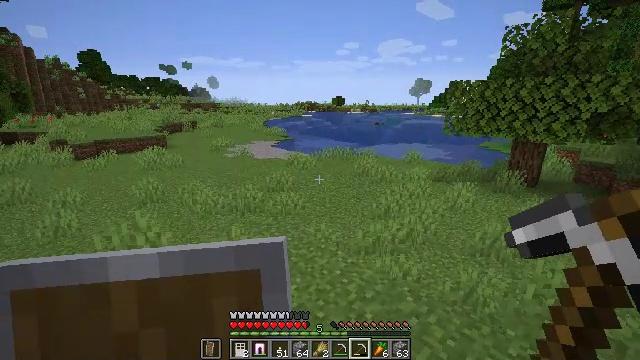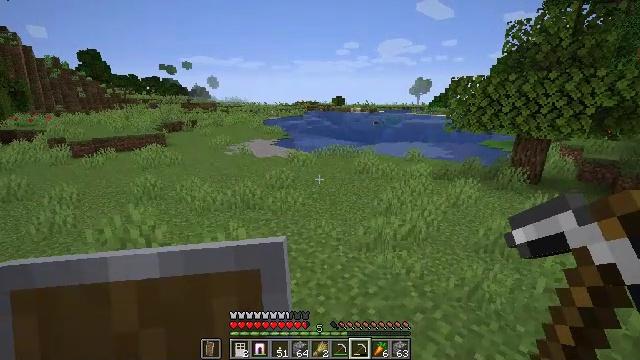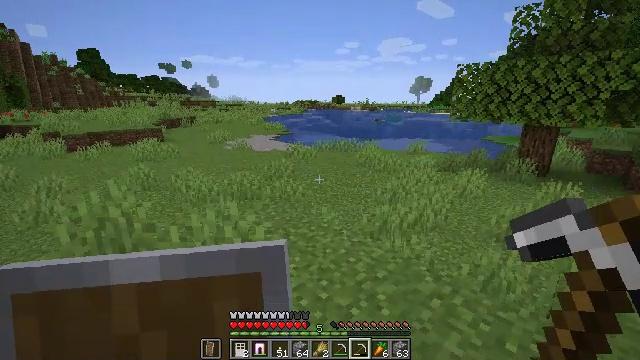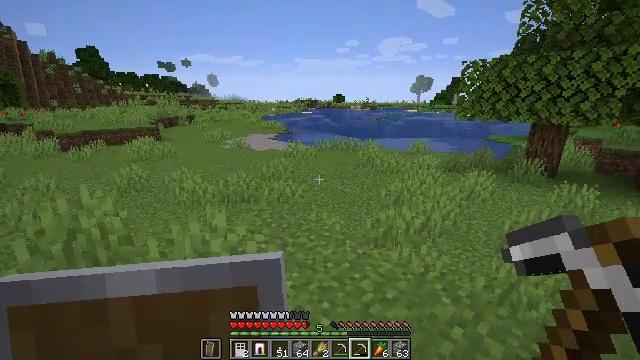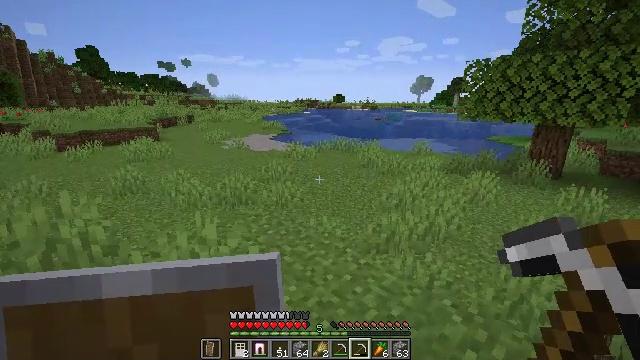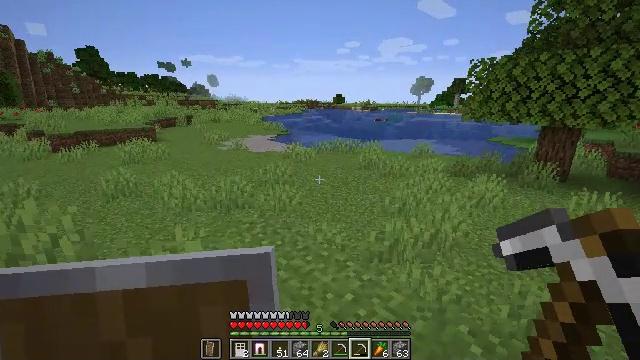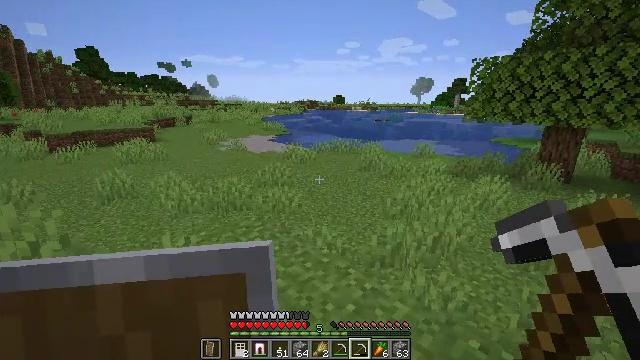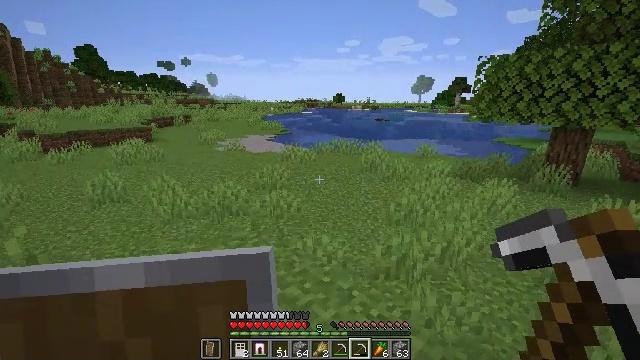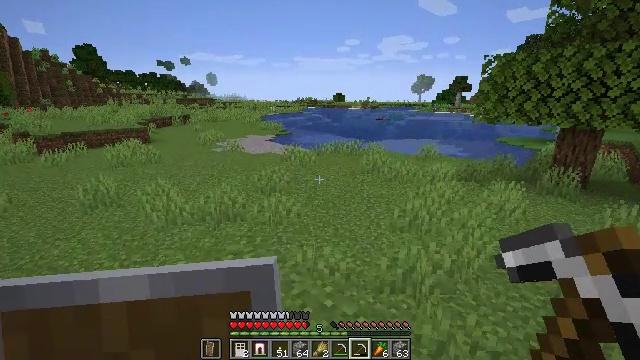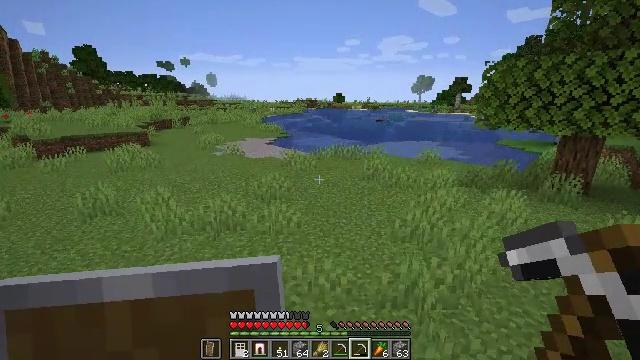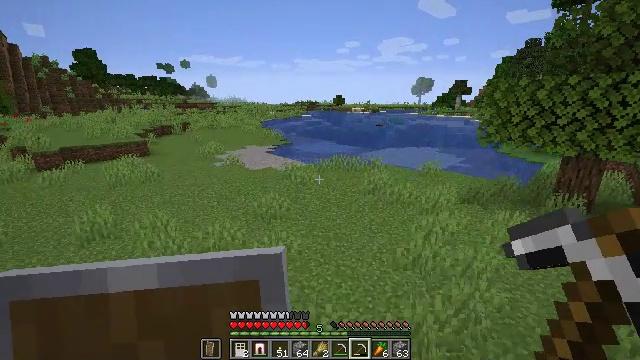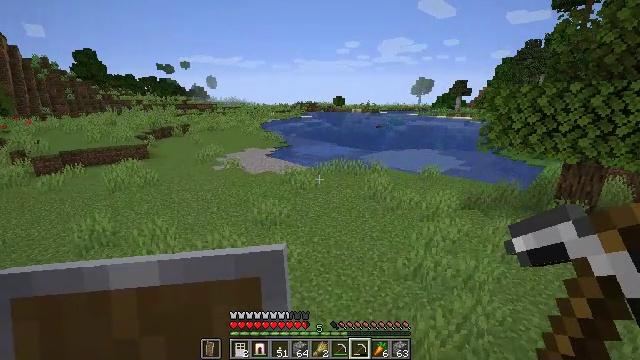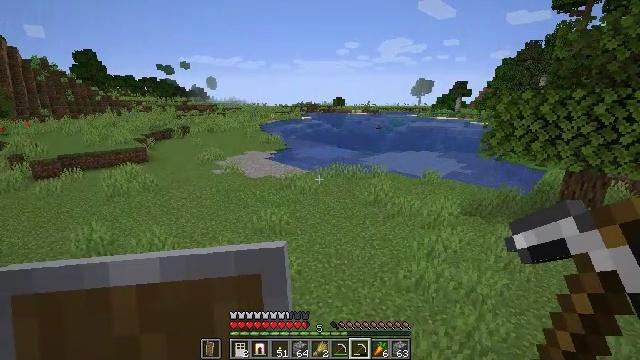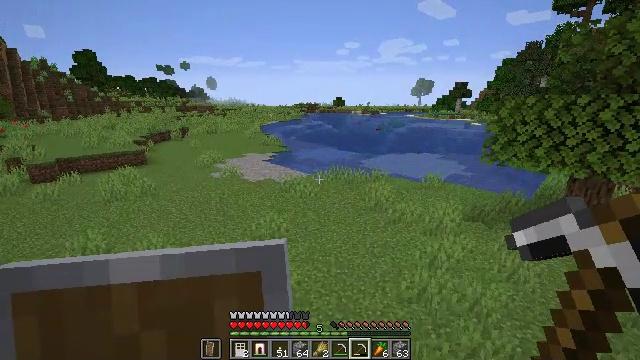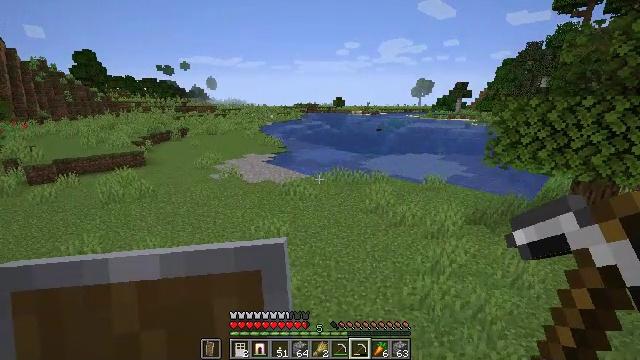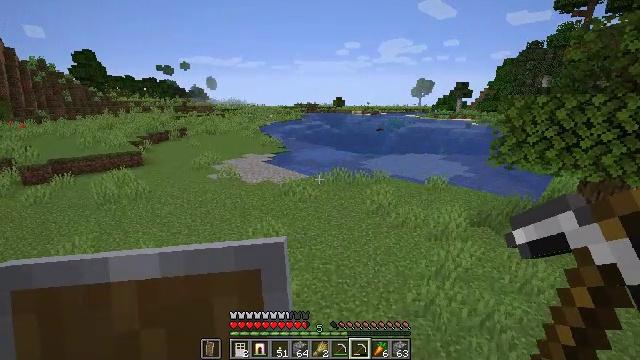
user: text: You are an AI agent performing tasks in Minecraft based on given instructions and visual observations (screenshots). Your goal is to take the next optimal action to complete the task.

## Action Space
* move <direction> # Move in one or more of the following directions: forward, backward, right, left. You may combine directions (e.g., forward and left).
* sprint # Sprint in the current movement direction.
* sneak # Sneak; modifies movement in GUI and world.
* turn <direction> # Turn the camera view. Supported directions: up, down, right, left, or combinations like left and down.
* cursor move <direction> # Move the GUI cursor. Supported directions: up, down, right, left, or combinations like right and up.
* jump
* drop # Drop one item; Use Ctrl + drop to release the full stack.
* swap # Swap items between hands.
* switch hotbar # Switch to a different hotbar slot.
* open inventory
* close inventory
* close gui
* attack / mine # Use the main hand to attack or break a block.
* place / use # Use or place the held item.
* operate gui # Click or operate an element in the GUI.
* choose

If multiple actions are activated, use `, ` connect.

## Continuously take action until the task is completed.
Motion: motion action
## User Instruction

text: Retrieve the white bed for later use.
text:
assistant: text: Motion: move forward
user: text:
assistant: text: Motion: move forward
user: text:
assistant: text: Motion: move forward
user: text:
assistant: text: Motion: move forward
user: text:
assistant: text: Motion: move forward
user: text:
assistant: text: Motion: move forward
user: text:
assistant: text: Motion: move forward
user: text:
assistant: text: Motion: move forward
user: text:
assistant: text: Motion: move forward, jump
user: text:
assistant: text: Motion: move forward, jump
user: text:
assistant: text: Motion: move forward, jump
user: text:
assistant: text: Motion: move forward, jump
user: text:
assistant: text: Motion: move forward, jump
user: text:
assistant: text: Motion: move forward, jump
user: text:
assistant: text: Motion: move forward, jump
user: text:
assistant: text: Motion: move forward, jump
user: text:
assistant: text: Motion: move forward, jump
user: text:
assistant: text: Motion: move forward, jump
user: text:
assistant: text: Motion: move forward, jump
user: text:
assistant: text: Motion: move forward, jump
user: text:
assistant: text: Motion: move forward, jump
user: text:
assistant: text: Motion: move forward, jump
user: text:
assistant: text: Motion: move forward, jump
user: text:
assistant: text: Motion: move forward, jump
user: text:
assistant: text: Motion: move forward
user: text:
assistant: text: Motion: move forward
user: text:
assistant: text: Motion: move forward
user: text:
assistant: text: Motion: move forward
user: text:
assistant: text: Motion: move forward
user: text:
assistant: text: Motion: move forward